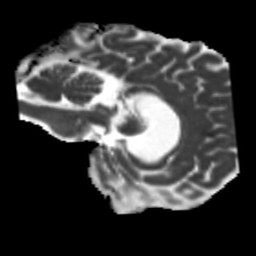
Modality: MD
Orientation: sagittal
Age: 31
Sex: female
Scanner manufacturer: siemens
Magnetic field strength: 3 T
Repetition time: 5.25 s
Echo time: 0.08 s